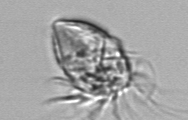
Label: Strombidium_morphotype1